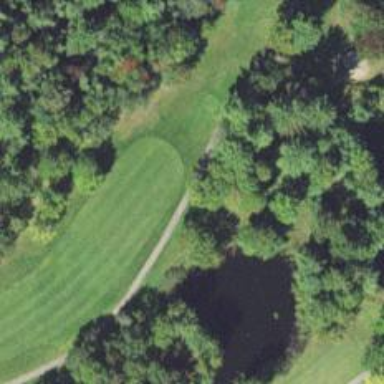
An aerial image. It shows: Path for golf carts.